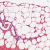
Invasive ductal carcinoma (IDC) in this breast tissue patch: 0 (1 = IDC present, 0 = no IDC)